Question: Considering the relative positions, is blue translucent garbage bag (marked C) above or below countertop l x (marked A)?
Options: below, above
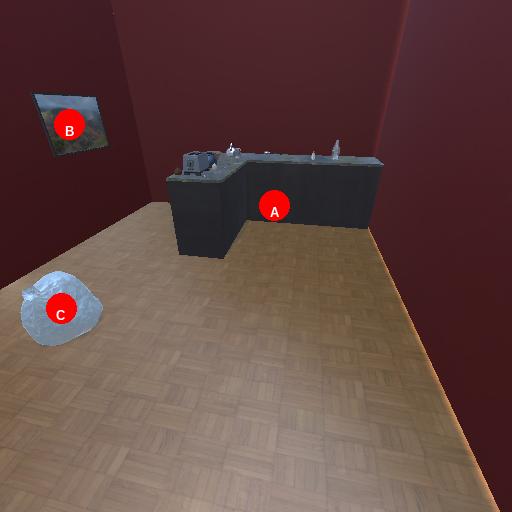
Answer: below